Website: bh-photo
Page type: newsletter-management
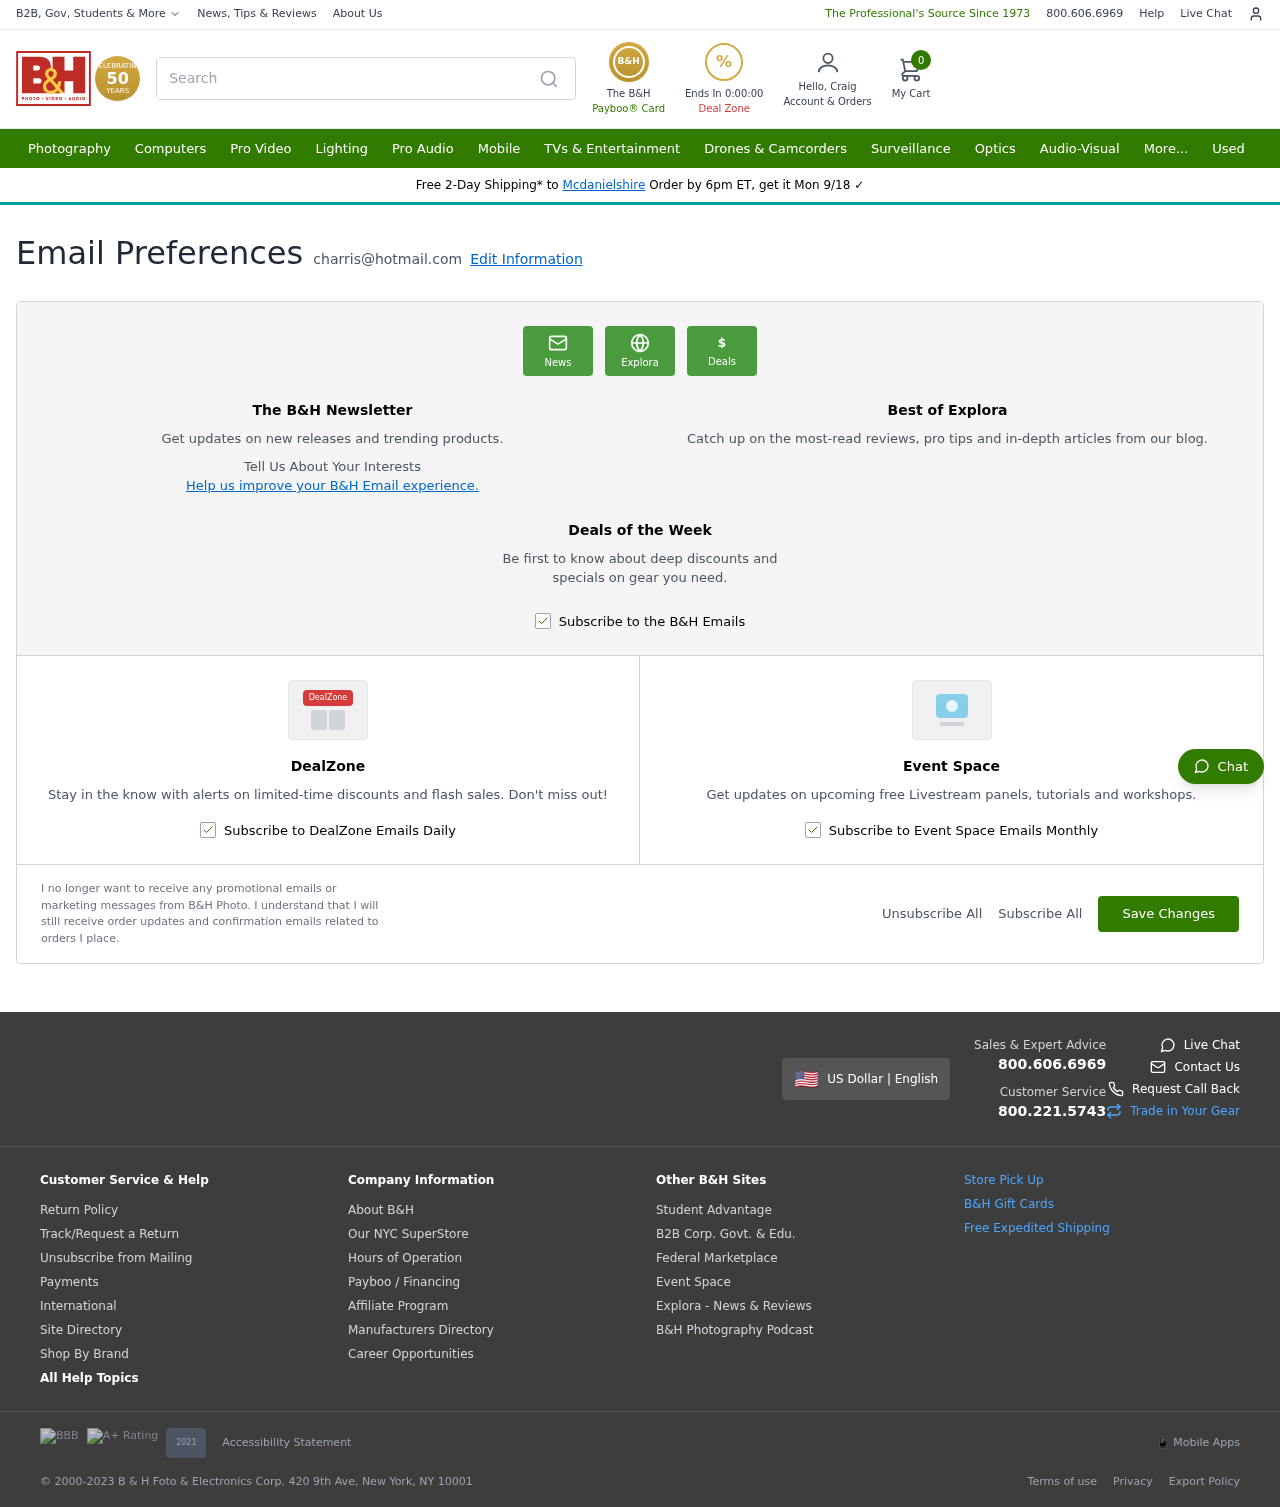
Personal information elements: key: PII_CITY
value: Mcdanielshire
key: PII_EMAIL
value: charris@hotmail.com
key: PII_FIRSTNAME
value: Craig
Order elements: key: ORDER_DEAL_END
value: Ends In 0:00:00
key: ORDER_NUM_ITEMS
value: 0
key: ORDER_DELIVERY_DATE
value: Mon 9/18
Search elements: key: HEADER_SEARCH
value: Search